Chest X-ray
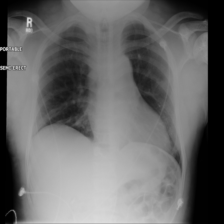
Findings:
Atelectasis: positive
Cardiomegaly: negative
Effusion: negative
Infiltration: negative
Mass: negative
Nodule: negative
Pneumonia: negative
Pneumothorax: negative
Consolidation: negative
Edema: negative
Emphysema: negative
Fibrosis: negative
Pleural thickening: negative
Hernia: negative